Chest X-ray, AP view. Patient: 57 years old, sex F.
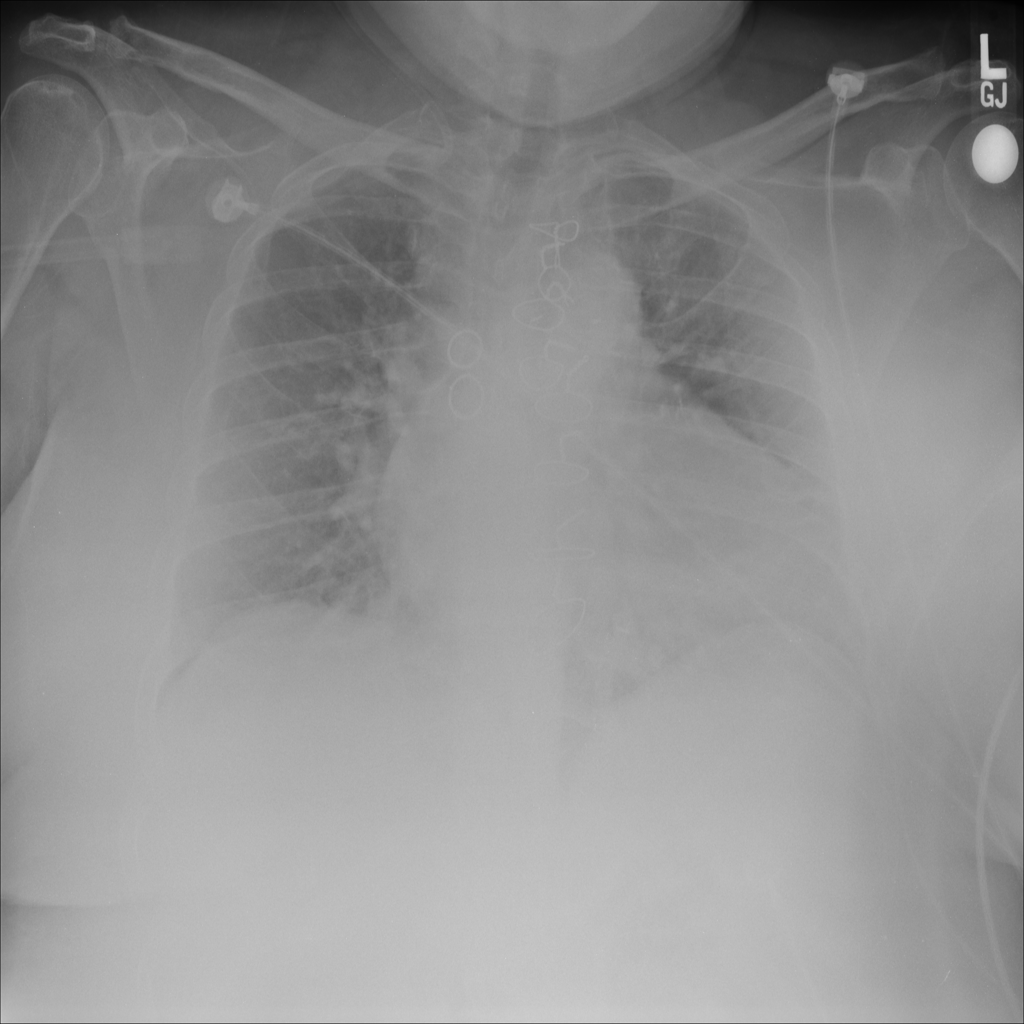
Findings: No Finding